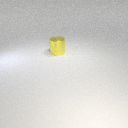
large yellow metal cylinder